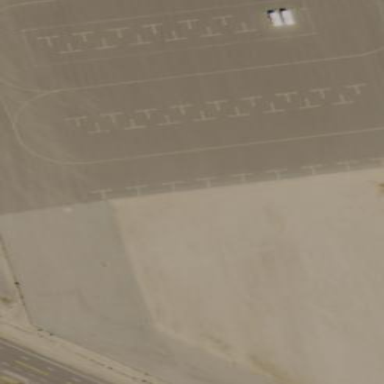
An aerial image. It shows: Apron at the airport.